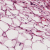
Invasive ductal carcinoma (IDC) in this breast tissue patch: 0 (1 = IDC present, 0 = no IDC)